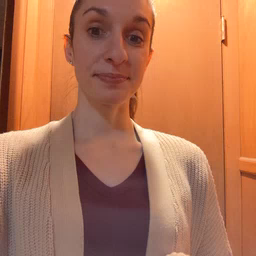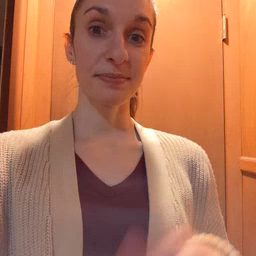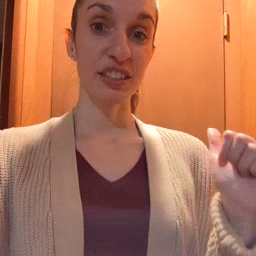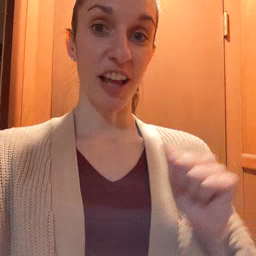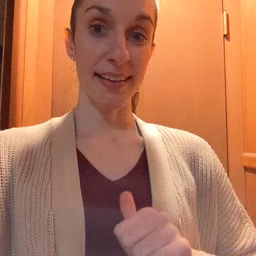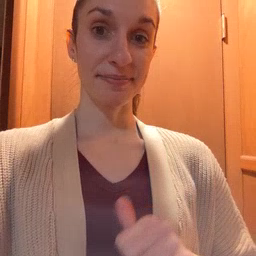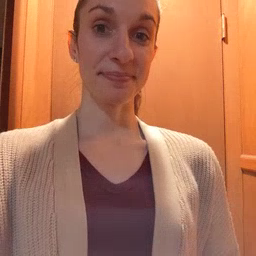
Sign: jacket